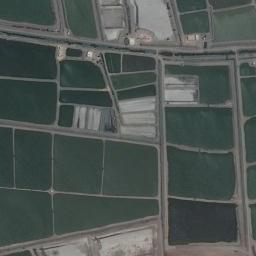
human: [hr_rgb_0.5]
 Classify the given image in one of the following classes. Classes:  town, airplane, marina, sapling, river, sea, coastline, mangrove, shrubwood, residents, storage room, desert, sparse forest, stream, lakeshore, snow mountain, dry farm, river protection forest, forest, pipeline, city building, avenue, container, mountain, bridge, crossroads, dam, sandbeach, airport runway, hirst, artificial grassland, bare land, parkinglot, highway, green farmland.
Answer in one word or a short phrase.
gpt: green farmland